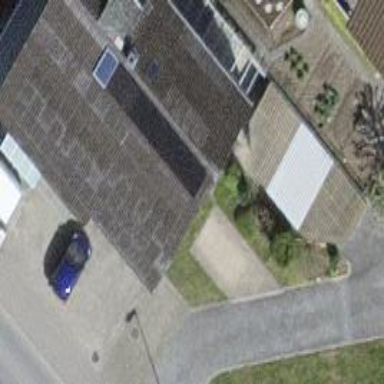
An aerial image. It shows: Solar power generator utilizing photovoltaic technology with solar photovoltaic panels.